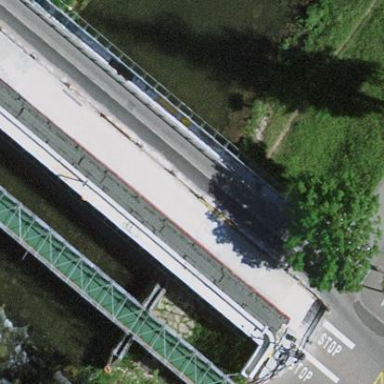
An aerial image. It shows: Bridge with beam structure.